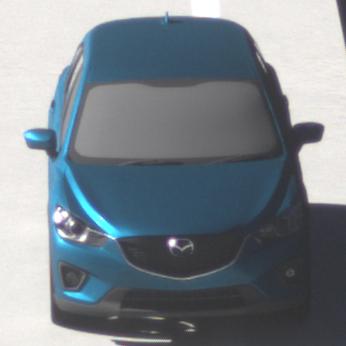
Make: Mazda
Model: CX-5 2.0 SKYACTIV-G 160
Detailed model: CX-5 (GH)
Model produced from: 2012/04
Model produced until: 2015/02
Doors: 5
Color: blue
Road condition: dry road
Daytime: morning or afternoon
Contrast: high contrast